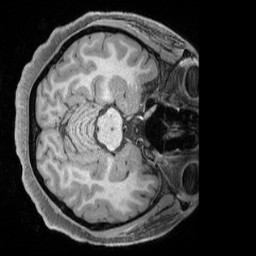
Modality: T1w
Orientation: axial
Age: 35
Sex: female
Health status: ill
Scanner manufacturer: siemens
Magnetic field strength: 3 T
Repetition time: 2.4 s
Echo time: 0.00222 s